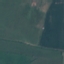
Land use / land cover: Pasture